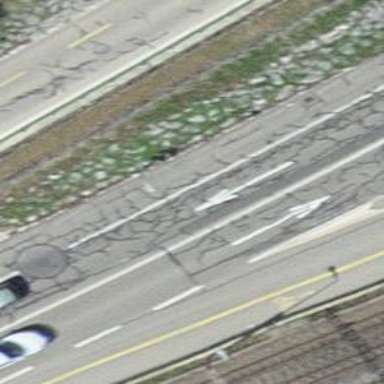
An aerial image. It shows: Trunk highway.